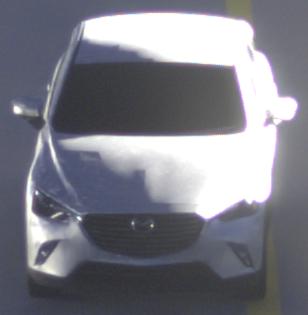
Make: Mazda
Model: CX-3 SKYACTIV-G 120
Detailed model: CX-3 (DK)
Model produced from: 2015/06
Model produced until: 2018/06
Doors: 5
Color: white
Road condition: dry road
Daytime: sunrise or sunset
Contrast: high contrast